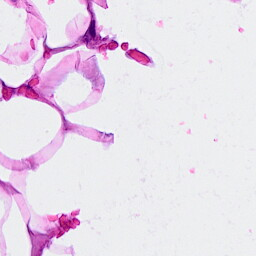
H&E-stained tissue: Breast